Field crop: maize
Growth stage: 2
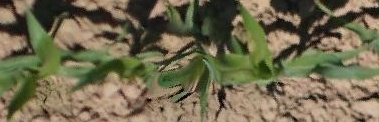
Species: maize